Question: while running the given below code, getting an error. I have to perform delete operation through gridview.
code:
'''
protected void gvEdit_RowDeleting(object sender, GridViewDeleteEventArgs e)
{
string Emp_ID = gvEdit.DataKeys[e.RowIndex].Value.ToString();
int EId = Convert.ToInt32(Emp_ID); // error popup here
ShadingAnalysisDataSetTableAdapters.tbl_EmployeeToTeamTableAdapter tm;
tm = new ShadingAnalysisDataSetTableAdapters.tbl_EmployeeToTeamTableAdapter();
DataTable dt = new DataTable();
tm.GetDelete(EId);
BindData();
}
'''
DB:

SQL:
'''
DELETE FROM tbl_EmployeeToTeam WHERE (Emp_ID = @Emp_ID)
'''
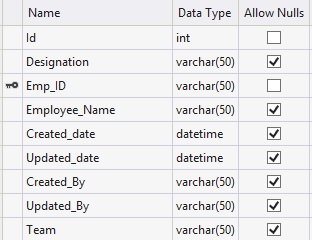
Answer: I assume that 'GetDelete' expects a string but you're passing an 'int'. I think so because it seems to be the parameter for 'Emp_ID' which is a 'varchar'. So you could simply pass that 'string' which you already had in:
'''
gvEdit.DataKeys[e.RowIndex].Value.ToString();
'''
But if it's supposed to be an 'int', why don't you use the correct data type in the database?
<URL>
> My employee Id is strating from EMP001, EMP002..etc. So how can I use
integer data type
Why do you store always 'EMP' at the beginning? You could also omit that and use 'int' as type which would be more efficient and fail-safe. Then you could prepend 'EMP' where you need to it.
However, if you don't want to change that and 'Emp_ID' contains only the ID without 'EMP' you can use string concatenation:
'''
tm.GetDelete("EMP" + Emp_ID);
'''